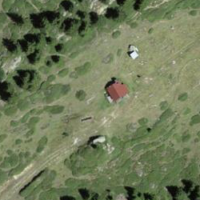
EUNIS habitat code: 26
Species observed at this site:
Lysandra coridon